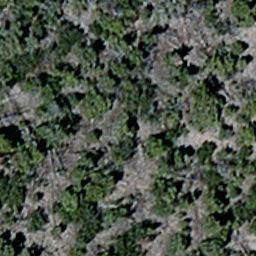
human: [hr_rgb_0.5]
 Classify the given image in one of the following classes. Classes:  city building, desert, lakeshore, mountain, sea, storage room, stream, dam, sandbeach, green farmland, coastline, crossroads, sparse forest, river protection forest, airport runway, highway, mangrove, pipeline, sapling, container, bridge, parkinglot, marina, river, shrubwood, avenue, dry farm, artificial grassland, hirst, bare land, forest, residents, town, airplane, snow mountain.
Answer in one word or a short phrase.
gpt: sparse forest